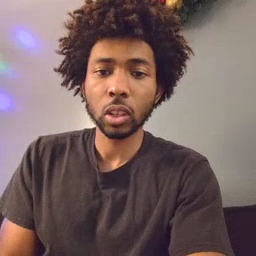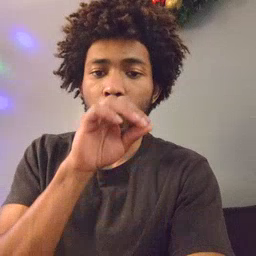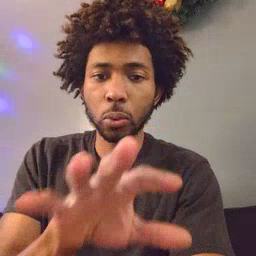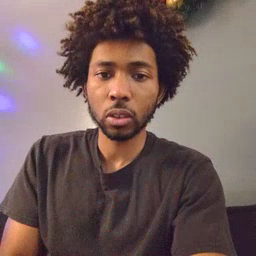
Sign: blow